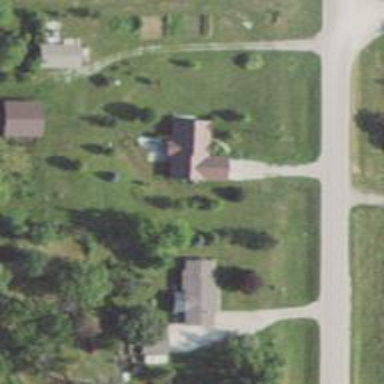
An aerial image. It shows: Driveway.